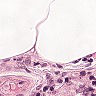
Metastatic tissue present: no